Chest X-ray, PA view. Patient: 33 years old, sex F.
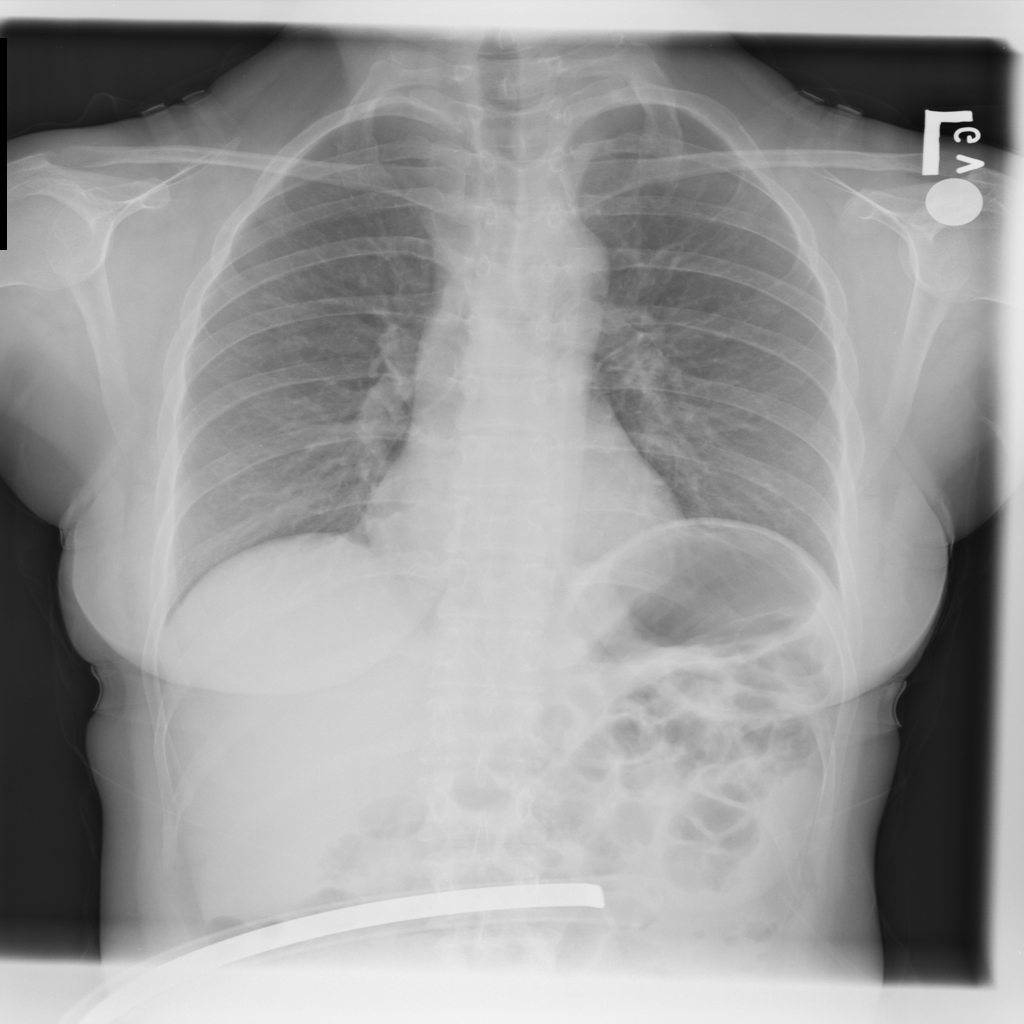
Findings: No Finding